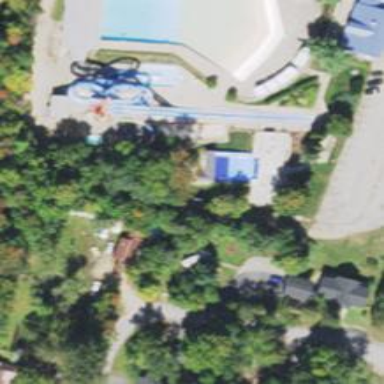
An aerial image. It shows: Water slide attraction.